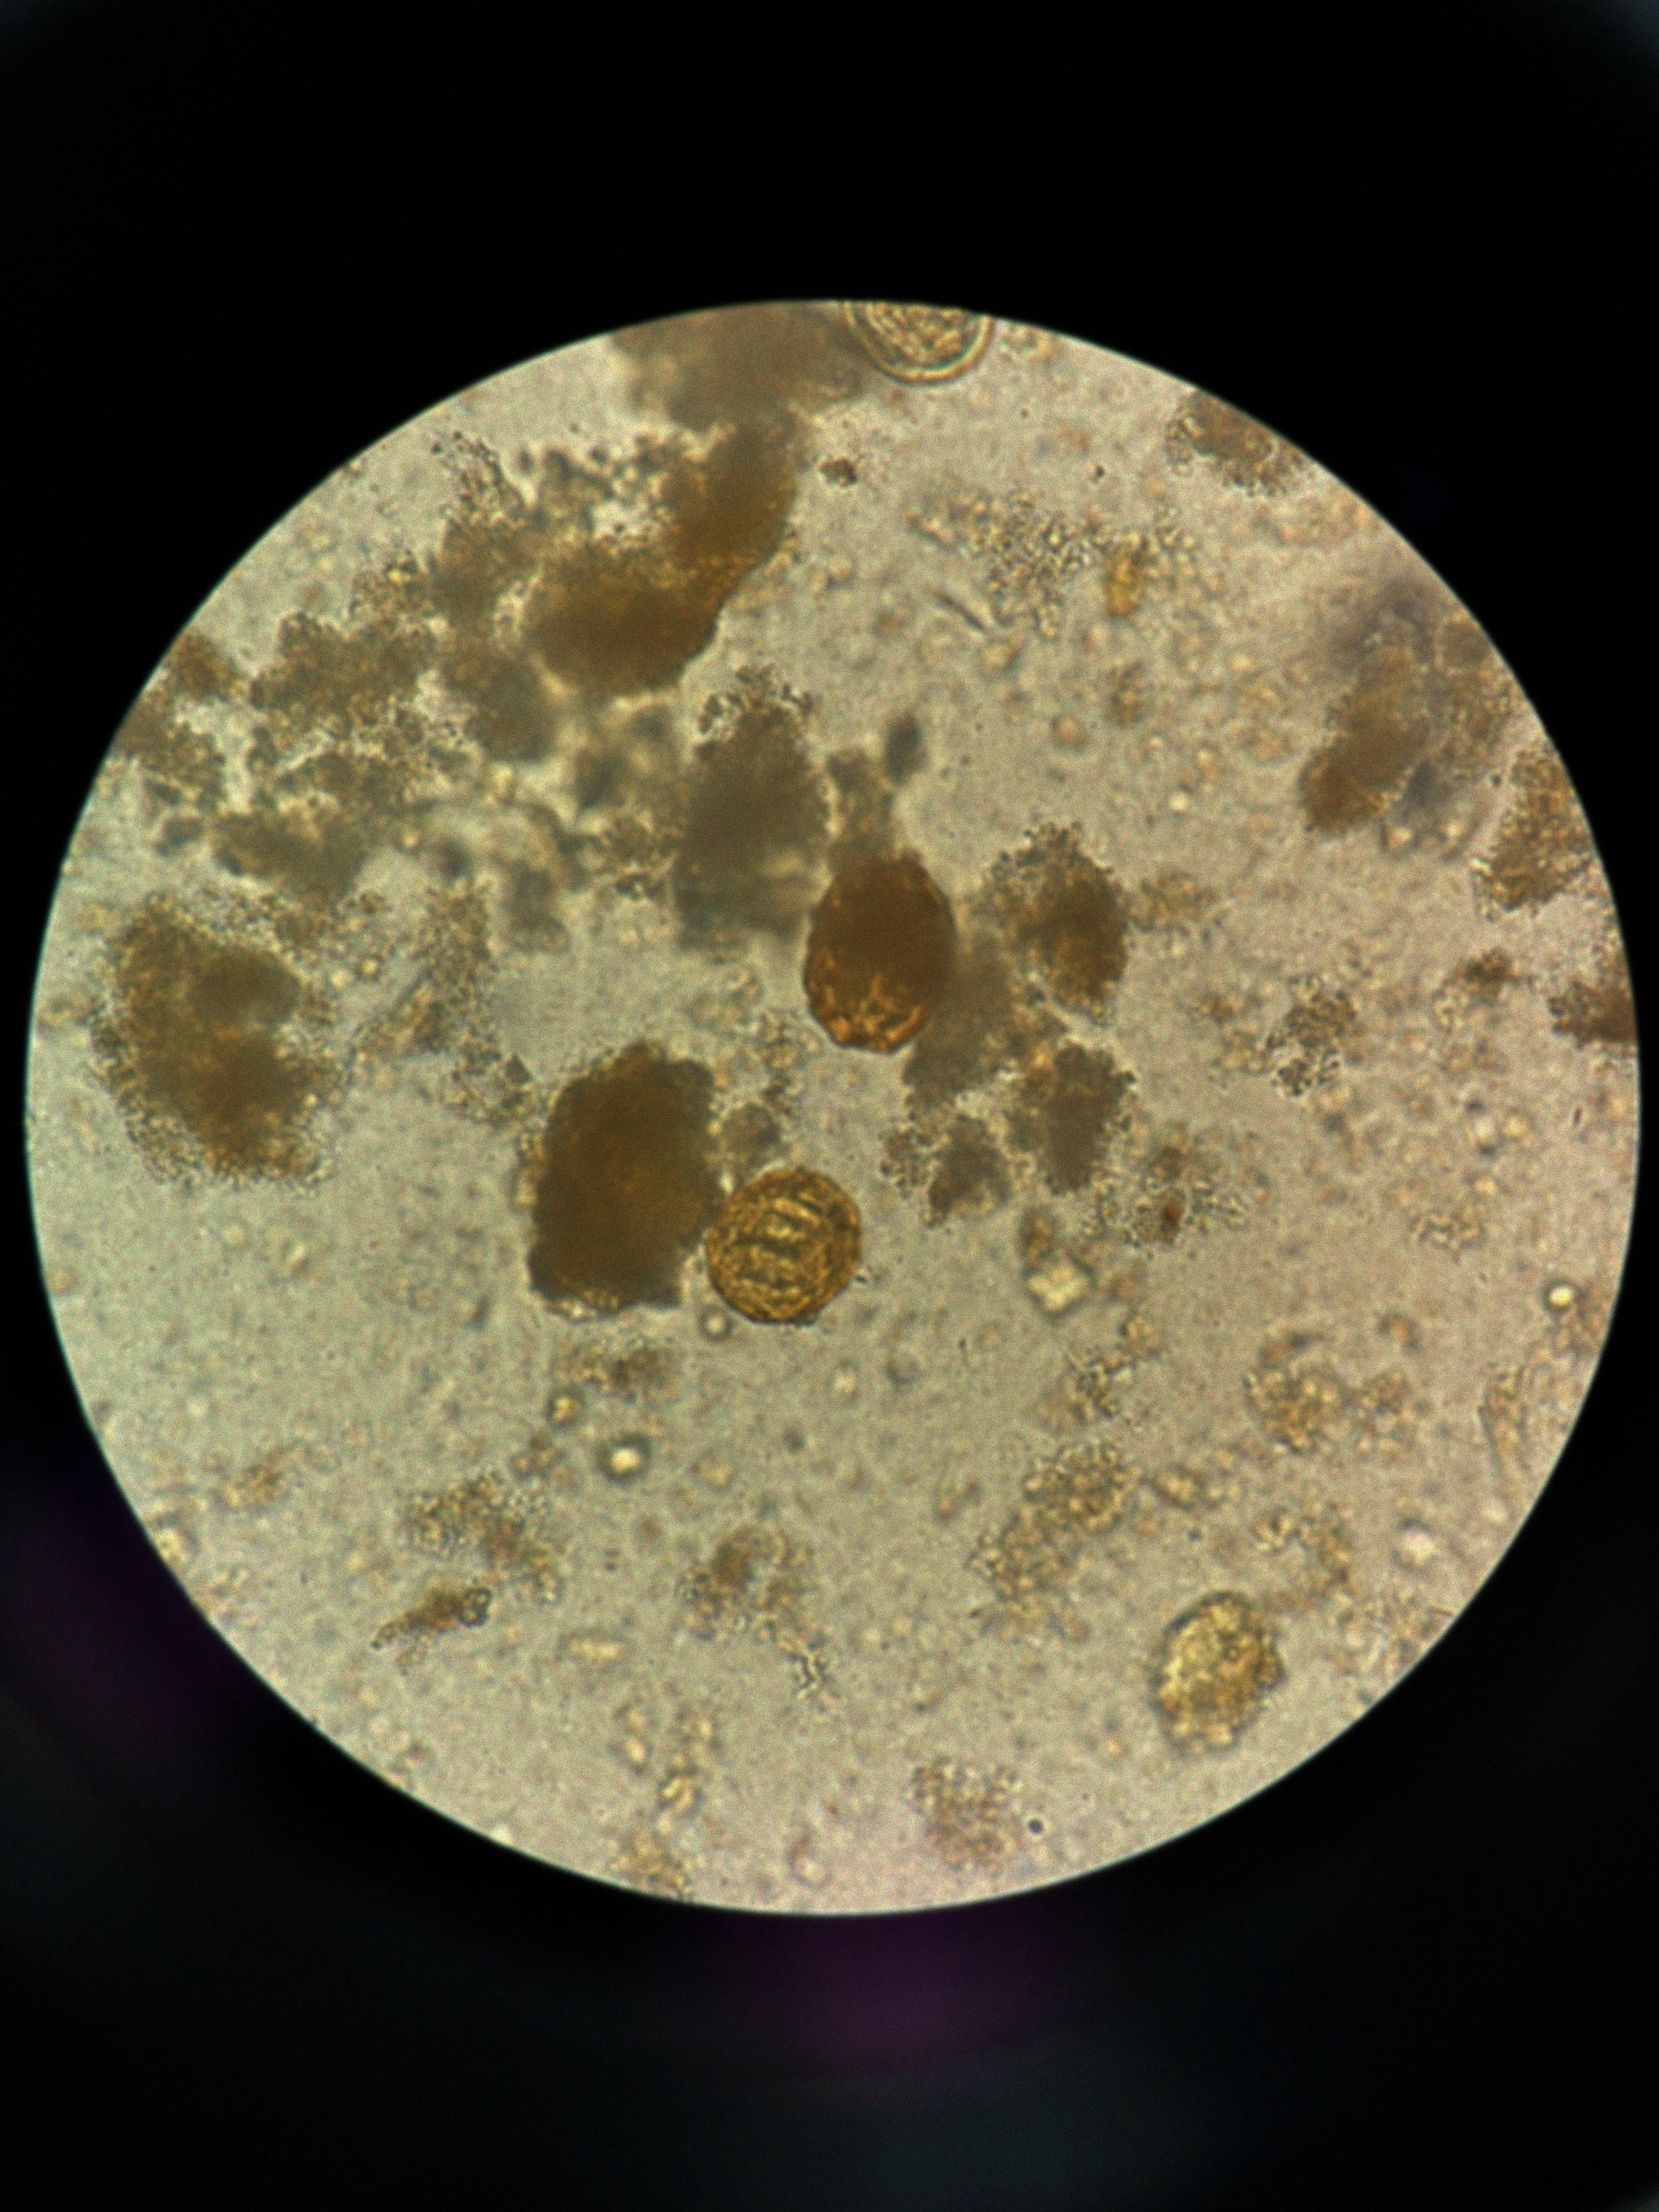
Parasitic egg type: Ascaris lumbricoides